Milling tool wear sample.
Tool blade image: 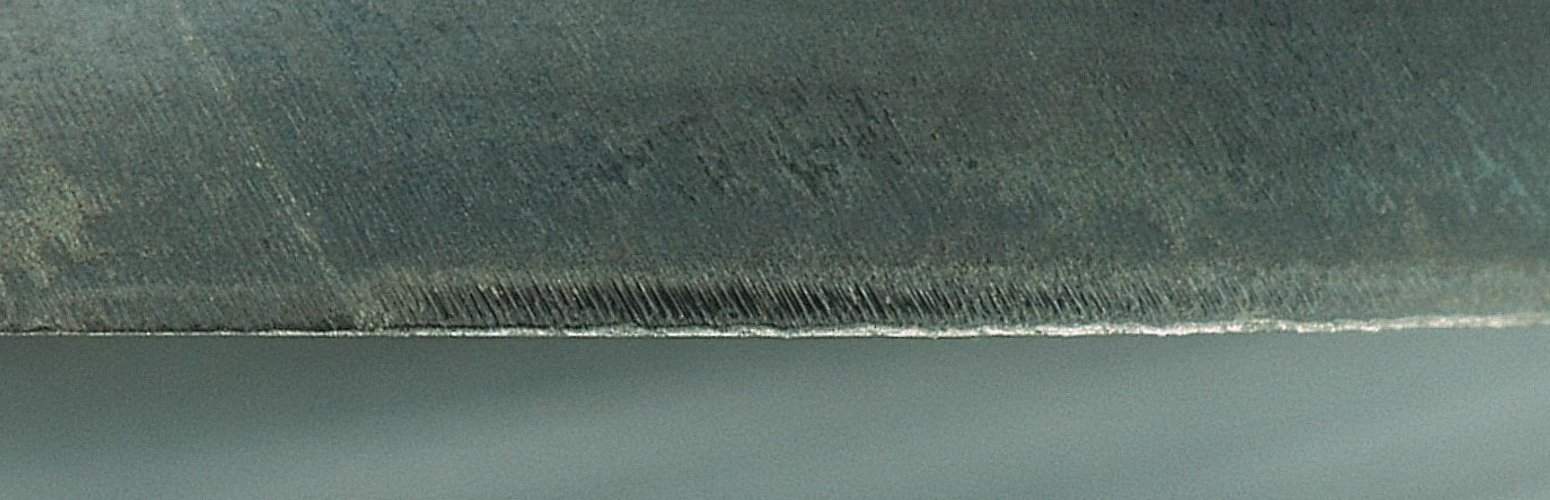
Chip image: 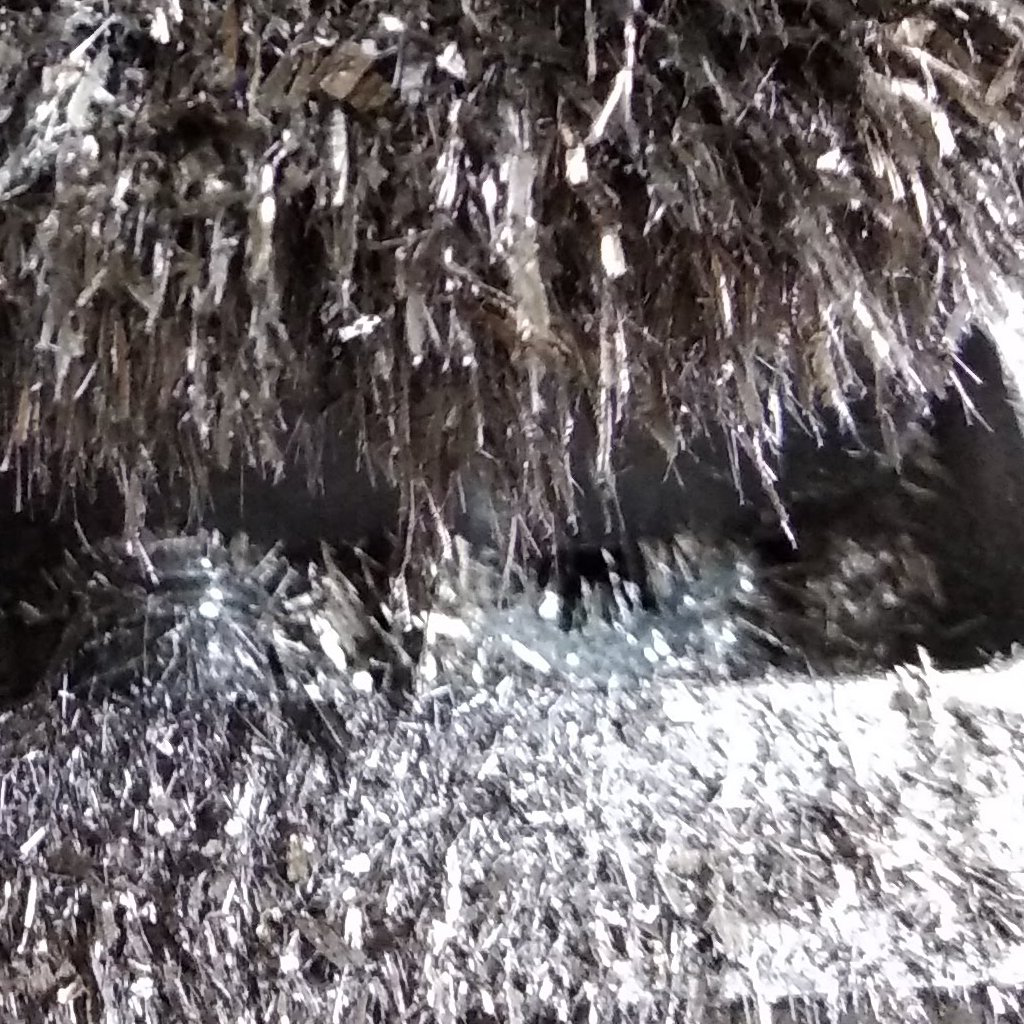
Workpiece image: 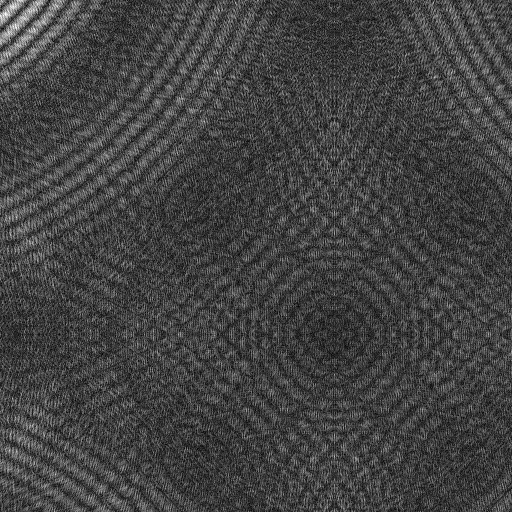
Tool wear state: sharp
Gaps: 0
Flank wear: 44.65
Overhang: 20.45
Force-signal Mel-spectrograms (X, Y, Z axes): 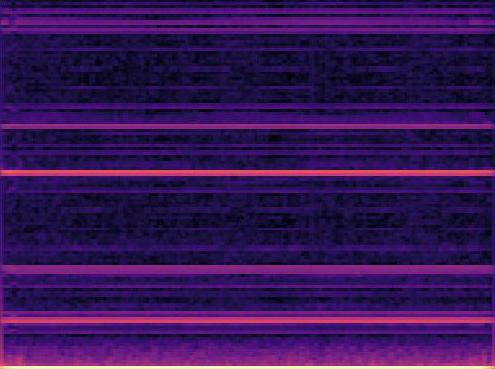 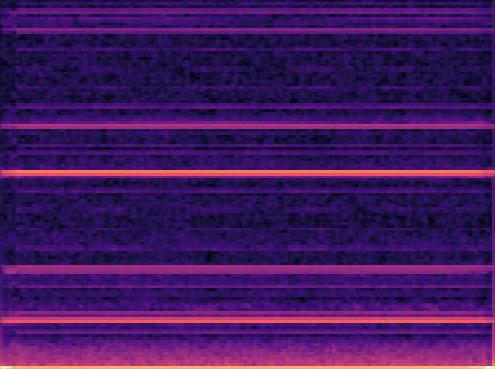 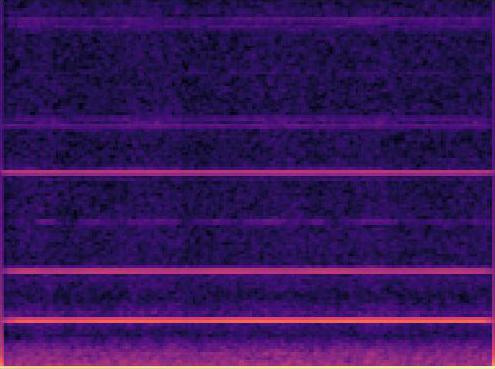
Force-signal scalograms (X, Y, Z axes): 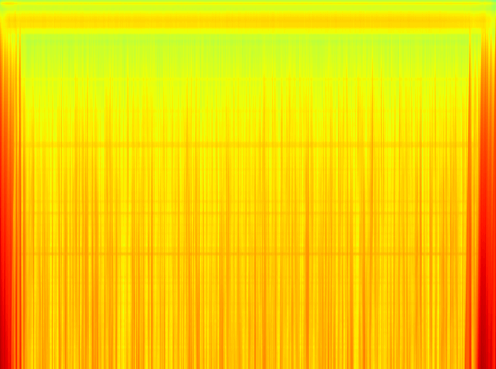 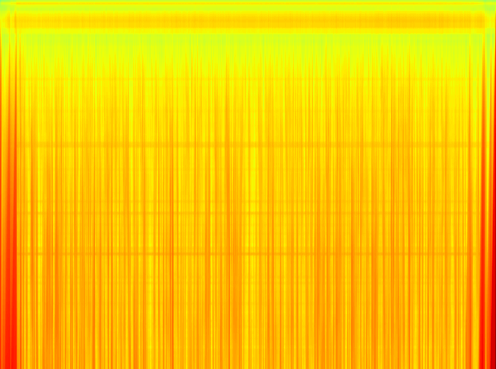 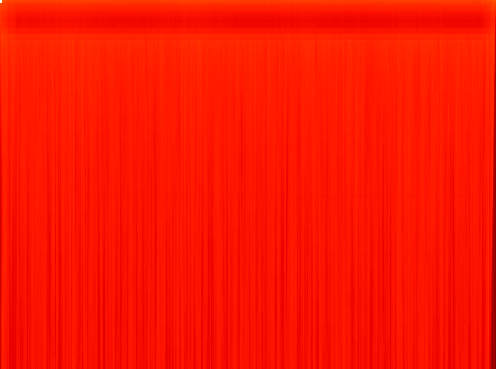
Force phase: initial_break_in_wear